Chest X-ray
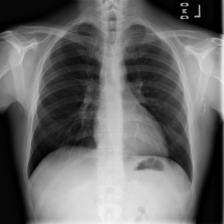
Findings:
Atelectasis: negative
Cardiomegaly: negative
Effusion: negative
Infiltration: negative
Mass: negative
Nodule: negative
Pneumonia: negative
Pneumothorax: negative
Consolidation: negative
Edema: negative
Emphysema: negative
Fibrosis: negative
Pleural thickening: negative
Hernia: negative